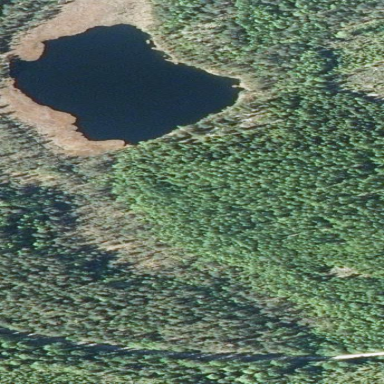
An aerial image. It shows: Woodland consisting mainly of needle-leaved trees.